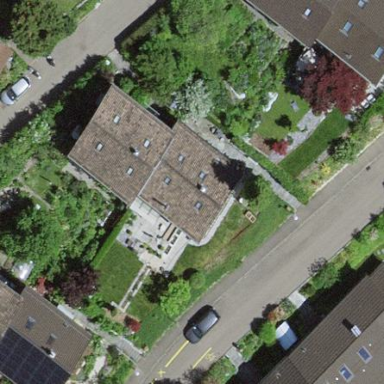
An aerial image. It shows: Semidetached house.